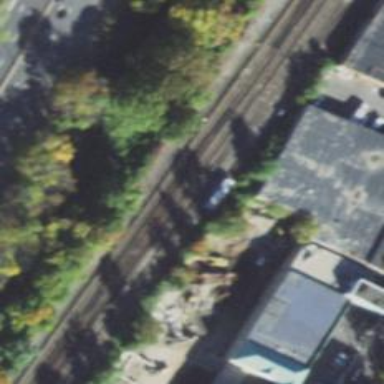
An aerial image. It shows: Junction on the railway.